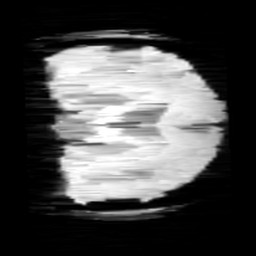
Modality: minIP
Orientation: coronal
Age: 13
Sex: female
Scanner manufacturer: siemens
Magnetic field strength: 3 T
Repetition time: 0.027 s
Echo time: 0.02 s